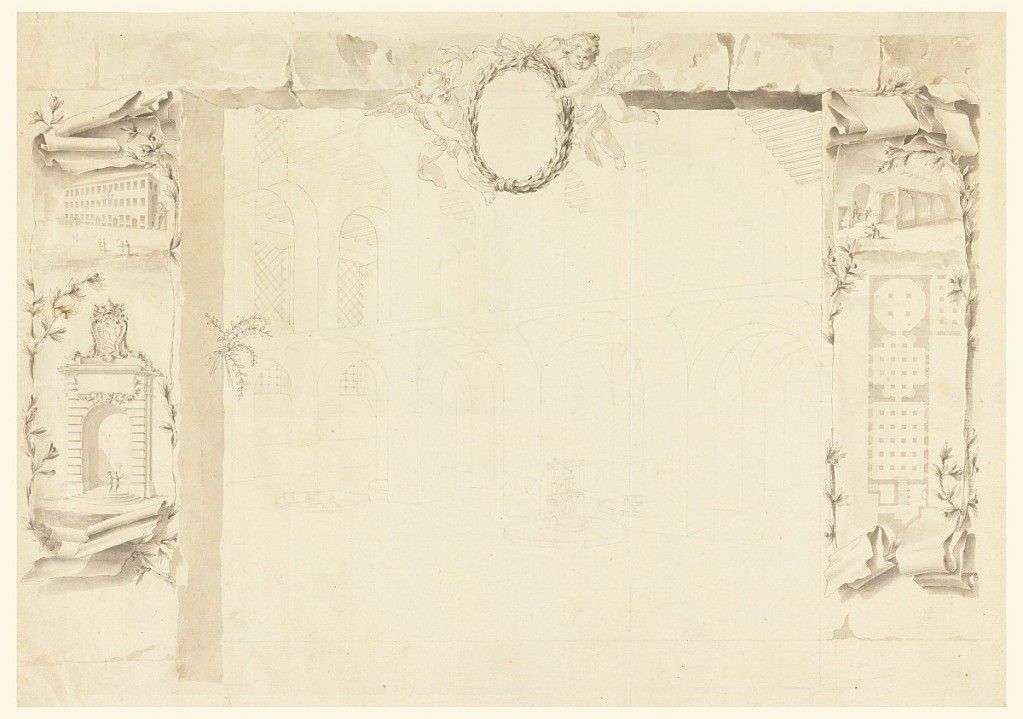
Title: Unfinished design for a memorial sheet referring to erection of a papal factory (Magazins of Annona)
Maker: Filippo Marchionni, Italian, 1732–1805
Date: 1760–69
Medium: Graphite, pen and ink, brush and sepia wash on laid paper
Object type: Drawing
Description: In the center is sketched an obliquely shown section of two halls in two stories. Contemplation with a wheel is shown in the bottom center. Two putti hold a laurel medallion in the top center. The framing suggests an opening in a wall. Laterally, are paper scrolls, showing at left: a house beside agateway, which is shown underneath in detail. It is topped by the coat of arms of Pope Clement XII; at right: a gateway flanked by an outhouse and a loggia, a plan. On verso: bird's eye view of a bridge over the Savio in Cesena. Top is the scale: "Scala di Canne venti di Cesena." On a paper scroll and partially covered by laurel garlands: "Ind(i)ce del presente diseg(no)." this explanation, which is turned at right, refers to a lost part of the design. The garlands form a wreath in which is written: "Dimotrazione / della painta el alzato del ponte / da erigersi sul. Fiume savior suoea gia / destinata paltea coll' aggiu'a dell' / ale offine di far o corer I'acgua / ad angolo retto." Underneath: "Corso d(e) l fiume."